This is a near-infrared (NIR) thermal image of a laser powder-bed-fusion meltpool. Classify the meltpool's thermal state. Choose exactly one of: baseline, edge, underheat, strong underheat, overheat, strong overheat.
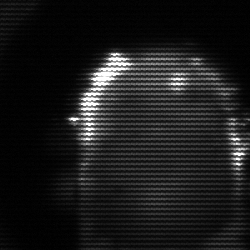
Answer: baseline